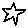
Label: star